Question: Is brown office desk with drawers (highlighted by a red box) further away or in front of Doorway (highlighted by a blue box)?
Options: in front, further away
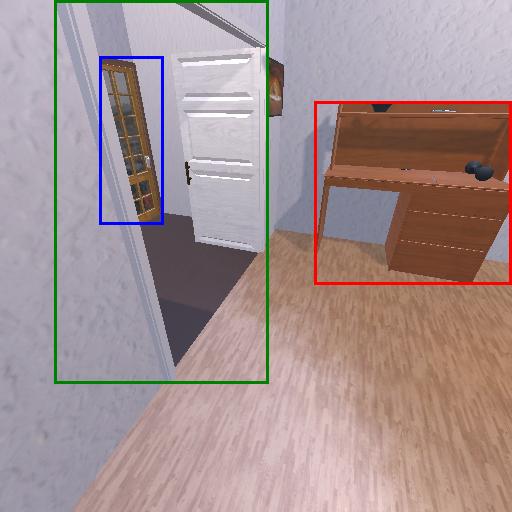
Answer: in front